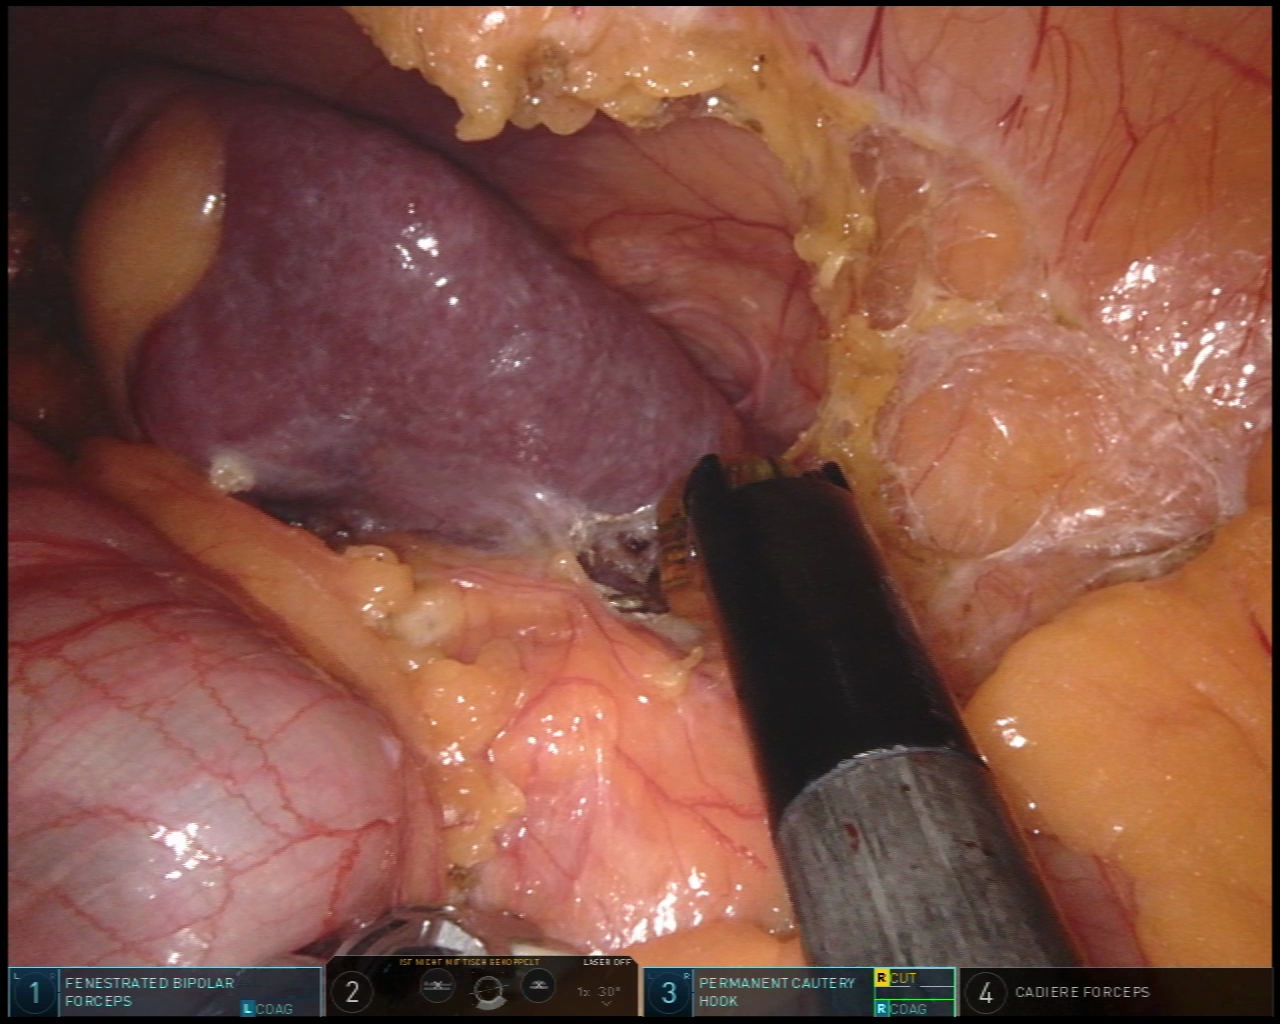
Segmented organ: colon
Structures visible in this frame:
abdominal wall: yes
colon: yes
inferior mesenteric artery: no
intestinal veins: no
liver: no
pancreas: no
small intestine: no
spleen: yes
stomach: no
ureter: no
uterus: no
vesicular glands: no